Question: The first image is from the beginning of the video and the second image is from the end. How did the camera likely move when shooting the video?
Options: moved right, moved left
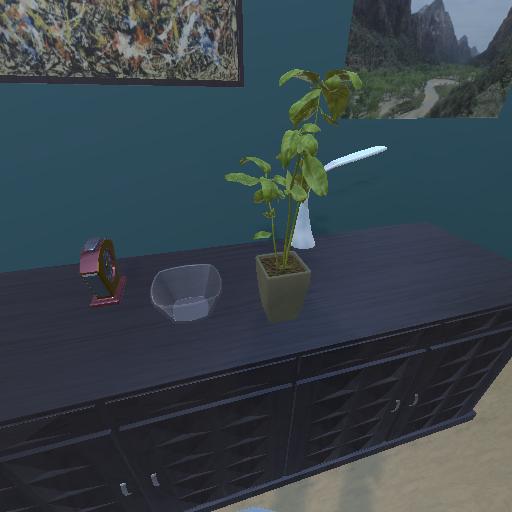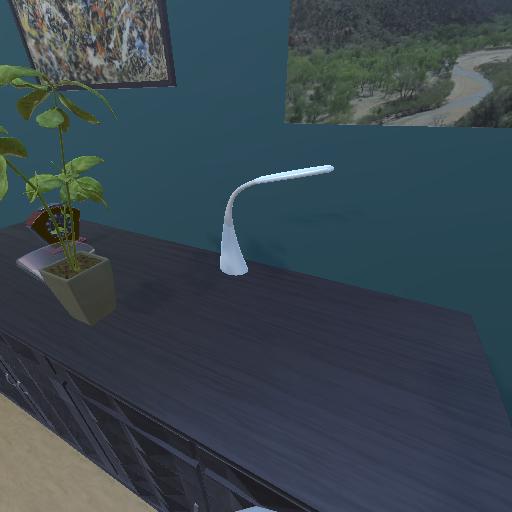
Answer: moved right